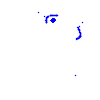
Particle: electron